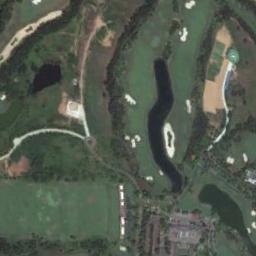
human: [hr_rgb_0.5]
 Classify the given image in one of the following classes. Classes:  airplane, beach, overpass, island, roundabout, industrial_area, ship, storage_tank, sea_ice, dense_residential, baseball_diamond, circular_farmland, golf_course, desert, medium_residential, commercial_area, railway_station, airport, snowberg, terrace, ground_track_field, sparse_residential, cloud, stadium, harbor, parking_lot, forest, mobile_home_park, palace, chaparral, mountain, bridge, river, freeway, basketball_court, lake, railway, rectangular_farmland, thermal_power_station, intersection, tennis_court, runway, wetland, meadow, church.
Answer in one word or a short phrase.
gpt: golf_course